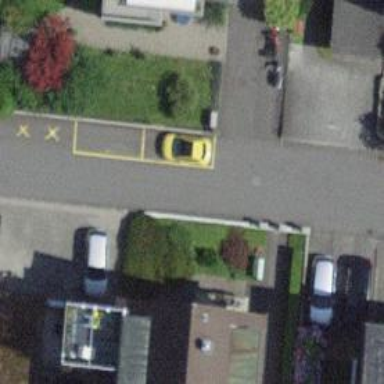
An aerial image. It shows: Parking lane with parallel orientation.